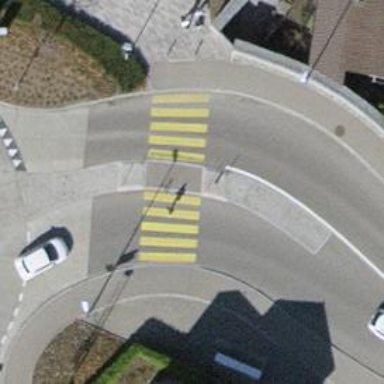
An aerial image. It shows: Marked road crossing with island and clear markings.